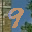
Label: 9